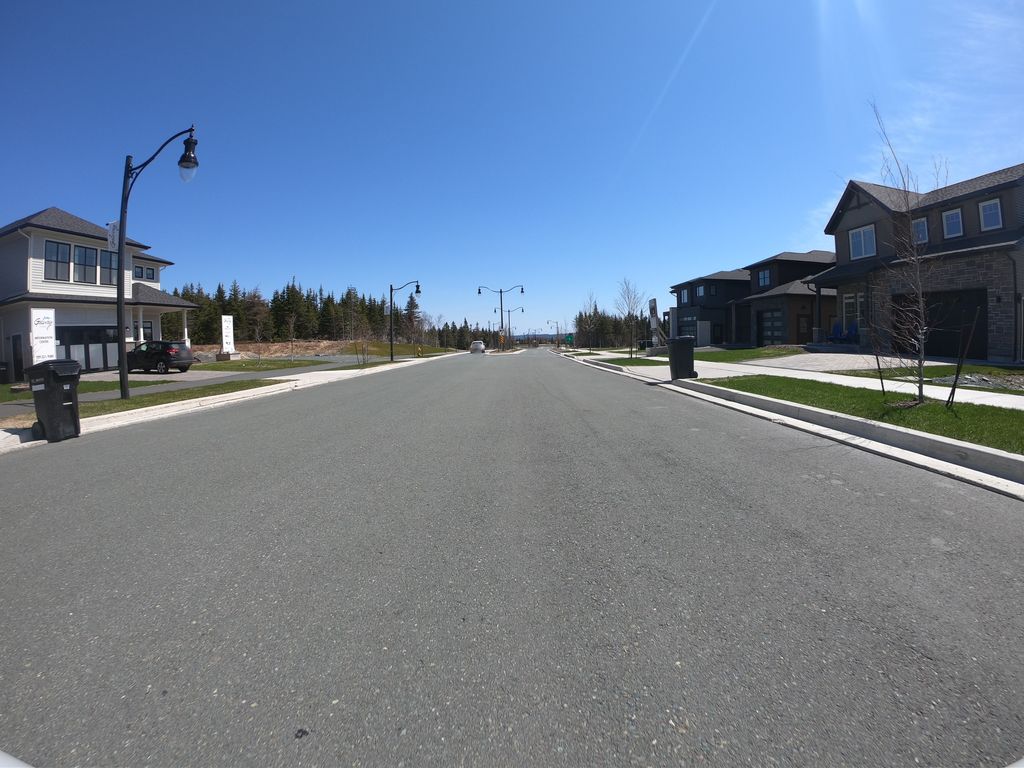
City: st_johns